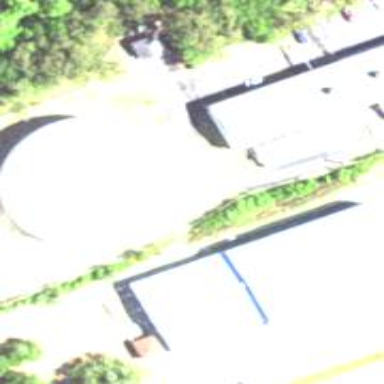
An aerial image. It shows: Water works facility.